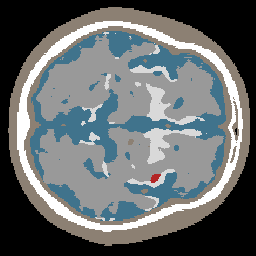
Label: lesion